Field crop: maize
Growth stage: 2
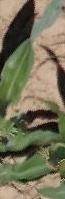
Species: maize